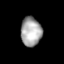
Tissue: skin
Cell type: Epithelial cells
Senescence score: 0.8115
Nuclear area (px): 590
Mean DAPI intensity: 166.992